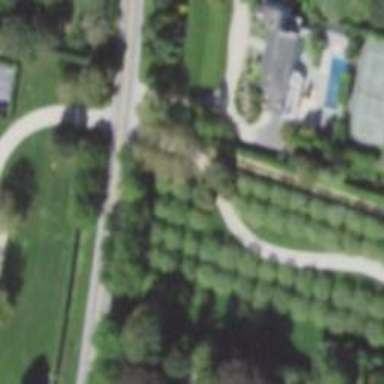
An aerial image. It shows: Driveway leading to service road.